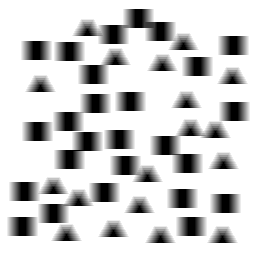
Squares: 26
Triangles: 18
Stars: 0
Total shapes: 44